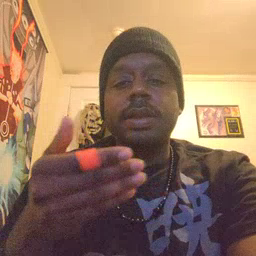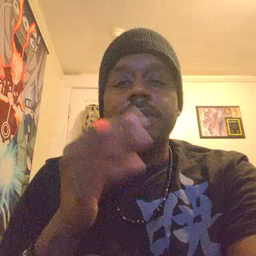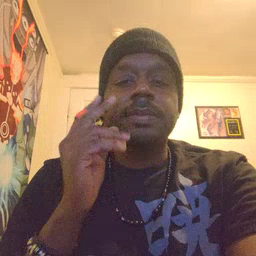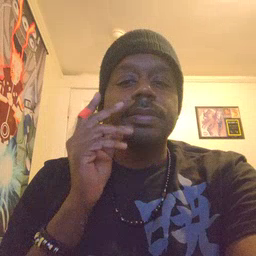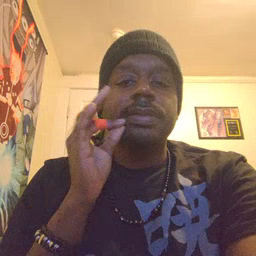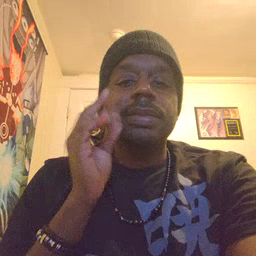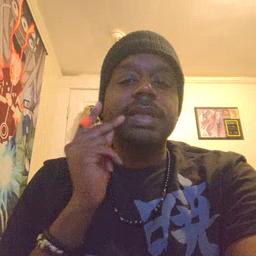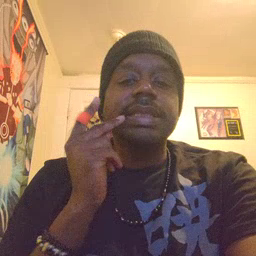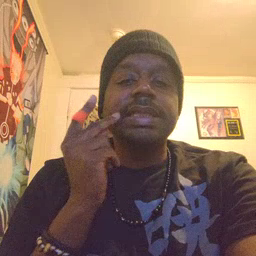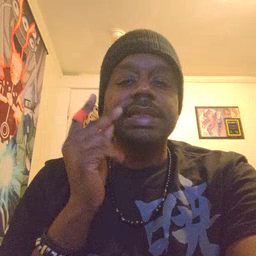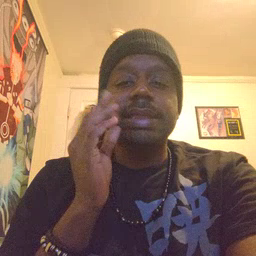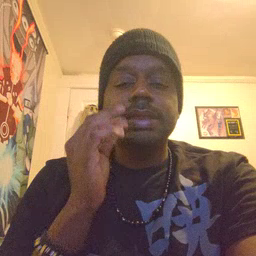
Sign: kitty